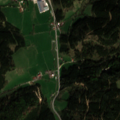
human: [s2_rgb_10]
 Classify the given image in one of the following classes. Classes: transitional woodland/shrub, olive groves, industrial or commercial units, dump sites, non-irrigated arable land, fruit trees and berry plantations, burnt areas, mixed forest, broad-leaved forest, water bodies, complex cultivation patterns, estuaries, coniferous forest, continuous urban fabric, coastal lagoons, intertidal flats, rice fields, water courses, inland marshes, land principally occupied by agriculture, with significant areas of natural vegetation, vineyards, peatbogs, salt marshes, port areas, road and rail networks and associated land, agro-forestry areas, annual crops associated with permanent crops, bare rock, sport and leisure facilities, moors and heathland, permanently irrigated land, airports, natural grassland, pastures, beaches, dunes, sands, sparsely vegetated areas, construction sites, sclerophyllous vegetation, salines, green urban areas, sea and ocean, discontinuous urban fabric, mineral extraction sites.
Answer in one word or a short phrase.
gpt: discontinuous urban fabric, pastures, coniferous forest